Aerial crown-view tile of a tropical tree (Barro Colorado Island, Panama), acquired 20240716:
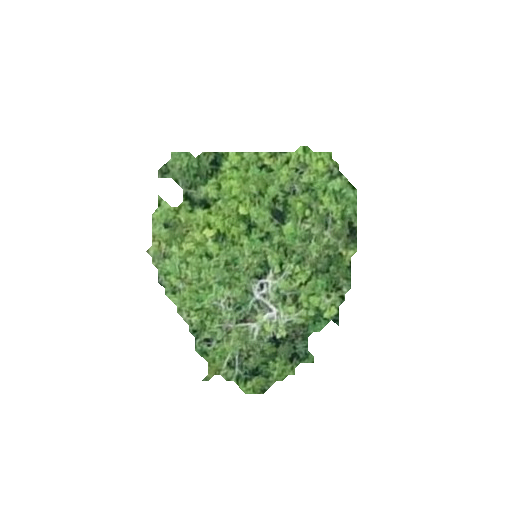
Species: Protium panamense
GBIF accepted scientific name: Protium panamense
Crown area: 58.788 m²